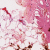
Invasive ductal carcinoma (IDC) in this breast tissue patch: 0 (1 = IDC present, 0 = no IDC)